Question: I use GraphViz with the following dot file:
'''
digraph "Fast-forward"
{
rankdir=LR;
subgraph master
{
"5c071a6b2c" -> "968bda3251";
}
subgraph branch
{
"35ee8ce6b6" [color="blue"] [style="filled"];
"968bda3251" -> "9754d40473" [weight=0];
"9754d40473" -> "9e59700d33" -> "35ee8ce6b6";
}
subgraph c1
{
rankdir=LR;
rank="same";
"remote/master/HEAD" [shape=box];
"remote/master/HEAD" -> "35ee8ce6b6" [weight=0];
oldmh [label="master/HEAD"] [shape=box] [color="red"] [style="filled"];
newmh [label="master/HEAD"] [shape=box] [color="blue"] [style="filled"];
oldmh -> "968bda3251" [weight=0];
newmh -> "35ee8ce6b6" [weight=0];
}
}
'''
It give me something like that:

But I want something like that:
> '''
white
|
\/
"9754d40473" -> "9e59700d33" -> "35ee8ce6b6";
/ /'''
5c071a6b2c -> 968bda3251'''
/\ |
|
red blue
'''
How can I do that?
For your help,
Thanks by advance.
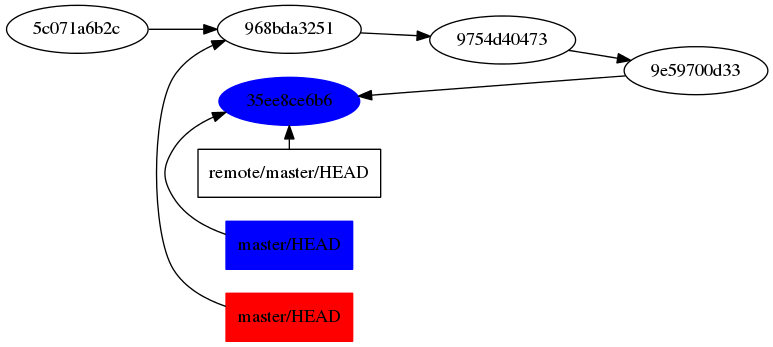
Answer: I tend to define all the nodes with special needs (like being in the same rank or having special shapes/colors) first, then define the links. That way, you're assured that the 'rank=same' nodes are correctly grouped, and defined in the right order.
Without 'weight=0', all the side links end up on the top. Add 'weight=0' to the ones you want on the bottom.
'''
digraph "Fast-forward"
{
rankdir=LR;
subgraph c1 {
rank="same";
"968bda3251";
oldmh [label="master/HEAD"] [shape=box] [color="red"] [style="filled"];
}
subgraph c2
{
rank="same";
"remote/master/HEAD" [shape=box];
"35ee8ce6b6" [color="blue"] [style="filled"];
newmh [label="master/HEAD"] [shape=box] [color="blue"] [style="filled"];
}
"5c071a6b2c" -> "968bda3251" -> "9754d40473" -> "9e59700d33" -> "35ee8ce6b6";
oldmh -> "968bda3251" [weight=0];
"remote/master/HEAD" -> "35ee8ce6b6";
newmh -> "35ee8ce6b6" [weight=0];
}
'''

If you really want that jog between 96 and 97, you can do it this way:
'''
digraph "Fast-forward"
{
rankdir=LR;
subgraph c1 {
rank=same;
"968bda3251";
oldmh [label="master/HEAD"] [shape=box] [color="red"] [style="filled"];
}
subgraph c1p5 {
rank=same;
"9754d40473";
inviso [style="invis"];
}
subgraph c2
{
rank="same";
"remote/master/HEAD" [shape=box];
"35ee8ce6b6" [color="blue"] [style="filled"];
newmh [label="master/HEAD"] [shape=box] [color="blue"] [style="filled"];
}
"5c071a6b2c" -> "968bda3251";
"968bda3251" -> "9754d40473" [weight=0];
"9754d40473" -> "9e59700d33" -> "35ee8ce6b6";
oldmh -> "968bda3251" [weight=0];
"remote/master/HEAD" -> "35ee8ce6b6";
newmh -> "35ee8ce6b6" [weight=0];
"968bda3251" -> inviso [style="invis"];
"9754d40473" -> inviso [style="invis"];
}
'''